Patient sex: F
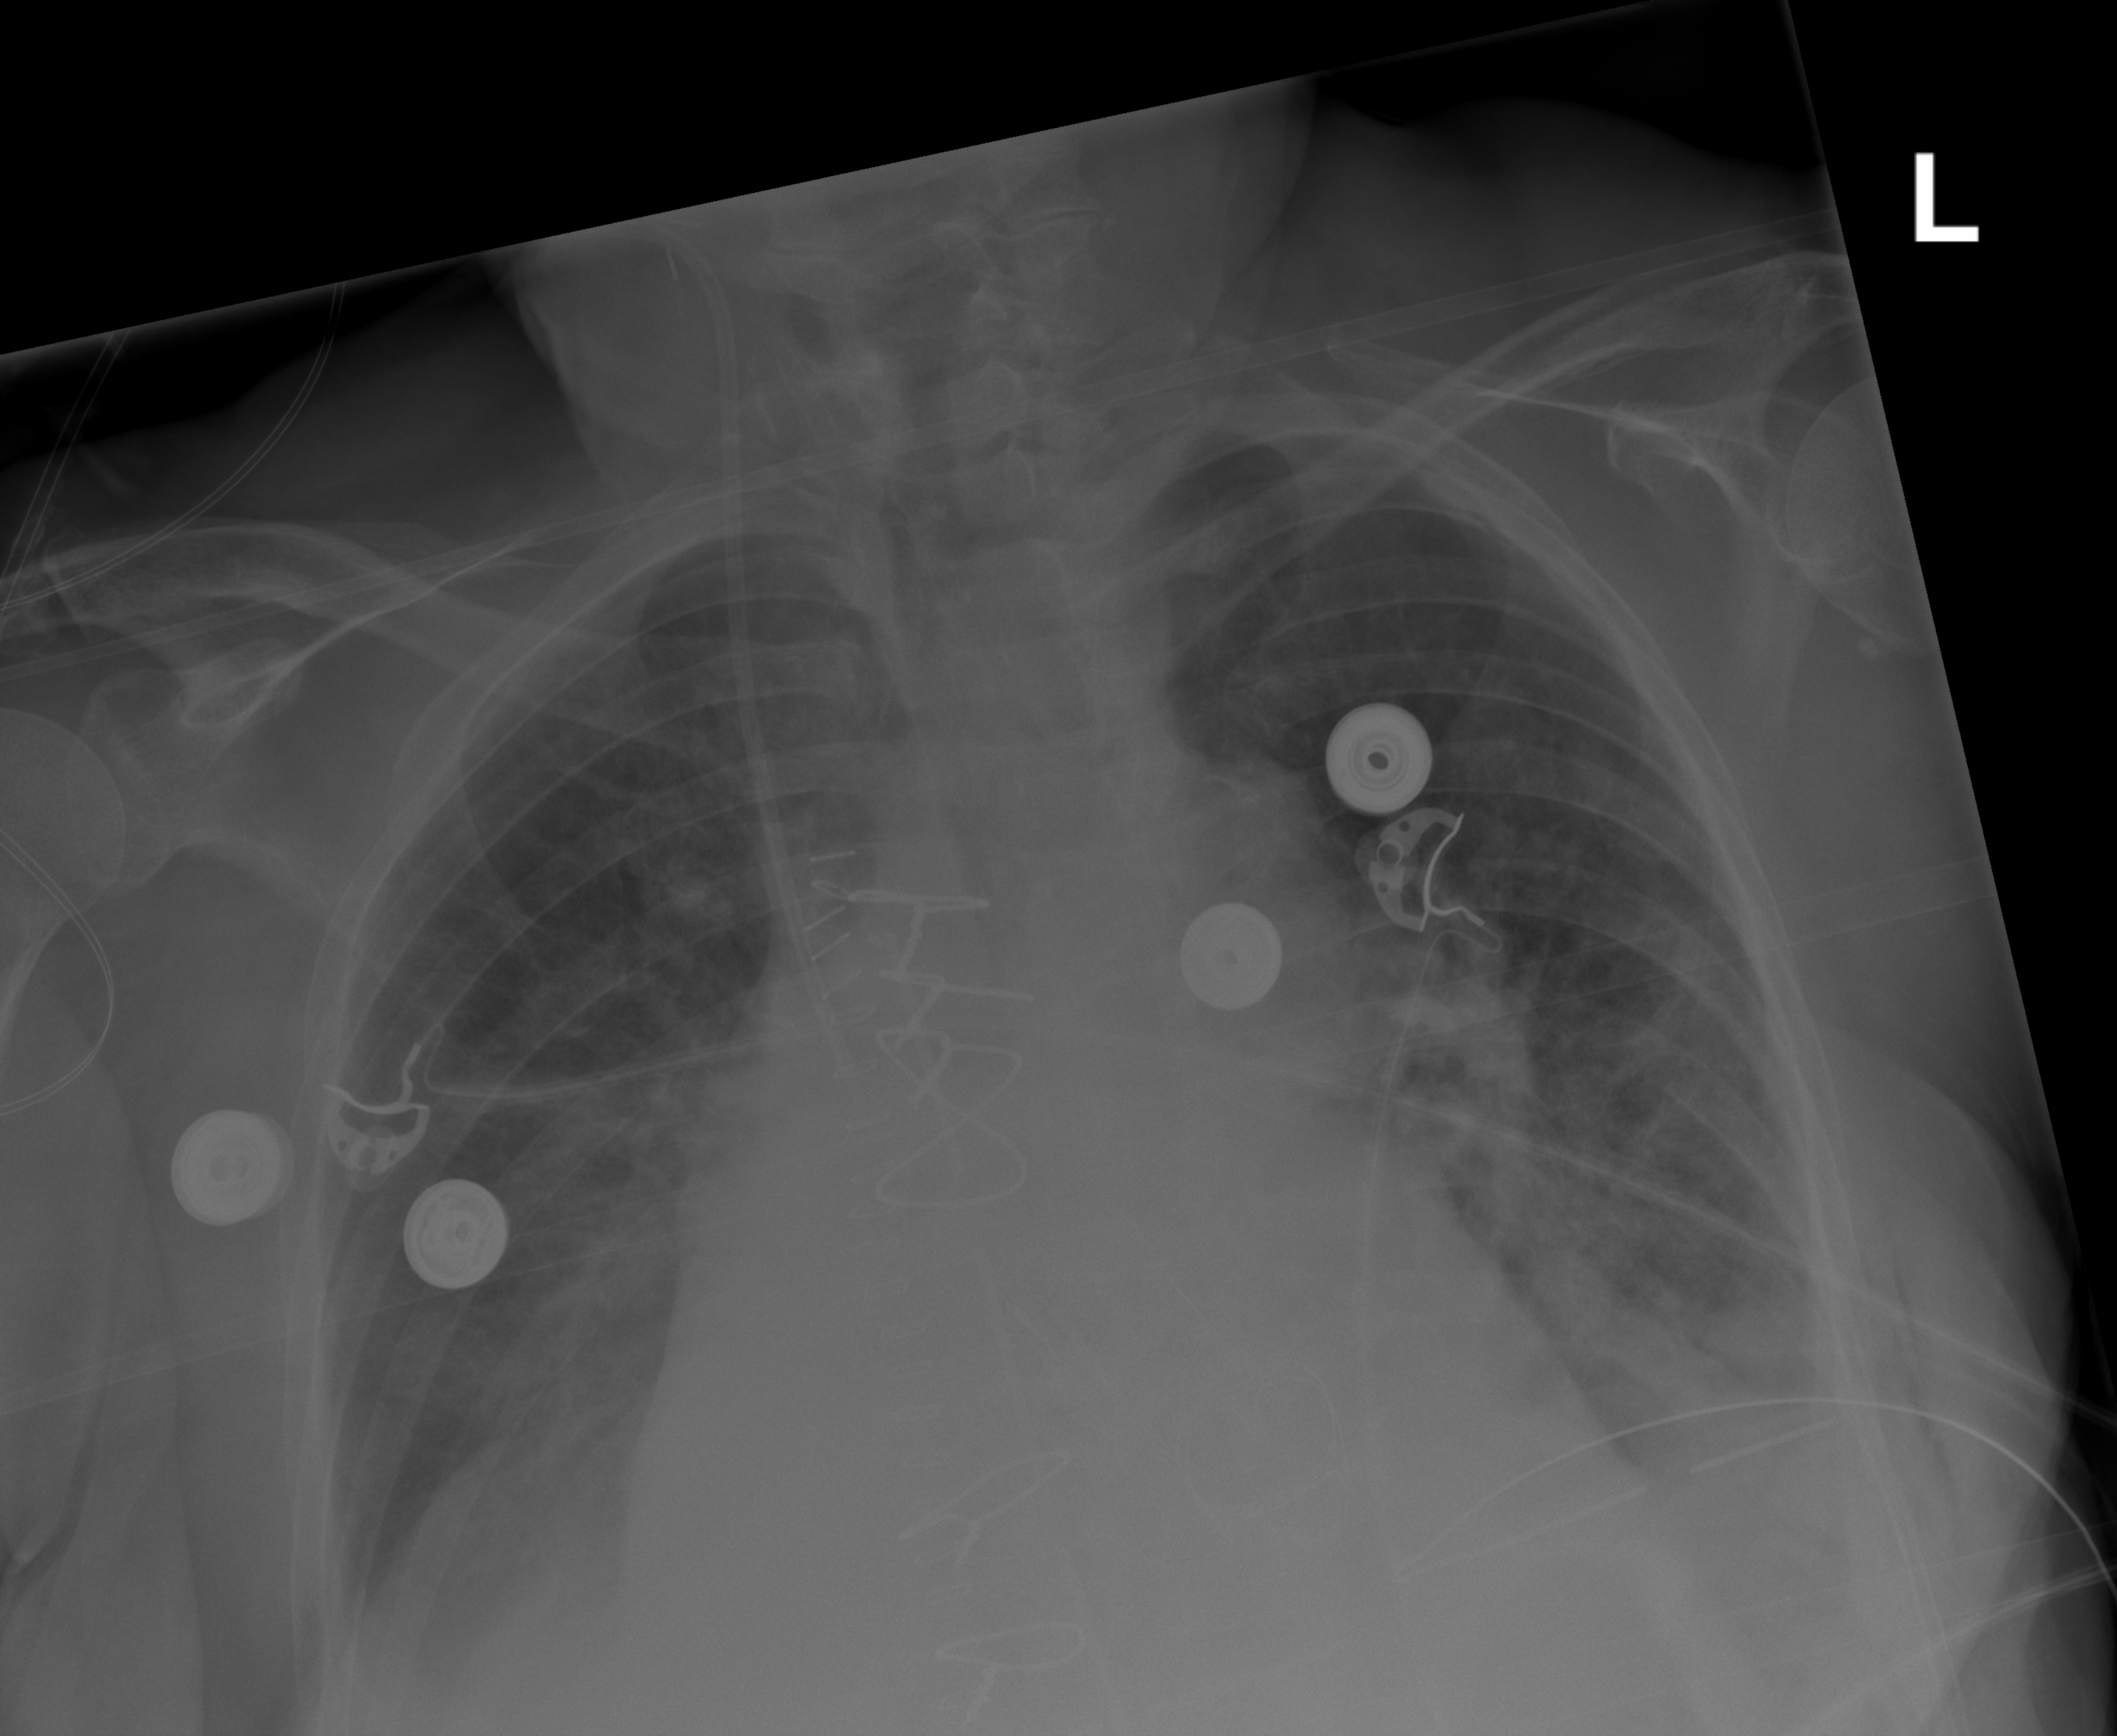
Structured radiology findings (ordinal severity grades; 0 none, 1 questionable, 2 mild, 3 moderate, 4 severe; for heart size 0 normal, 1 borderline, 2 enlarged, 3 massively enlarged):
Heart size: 2
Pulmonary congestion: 2
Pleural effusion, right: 0
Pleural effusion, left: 2
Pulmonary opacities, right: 0
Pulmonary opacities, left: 0
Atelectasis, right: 2
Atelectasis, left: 2